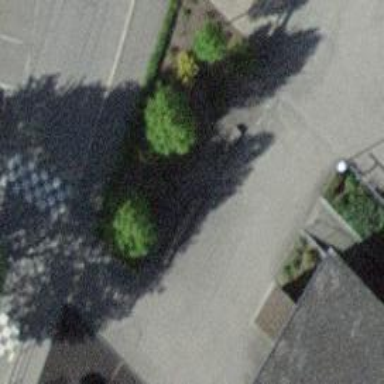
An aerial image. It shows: Brown bench in the vicinity.